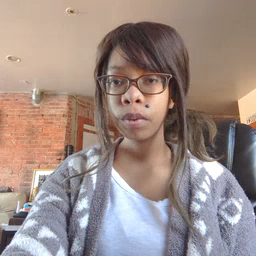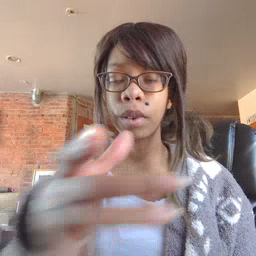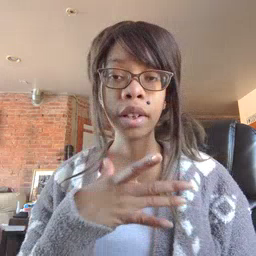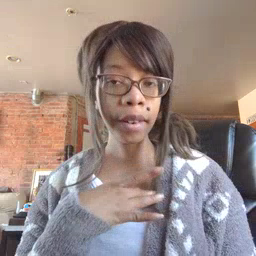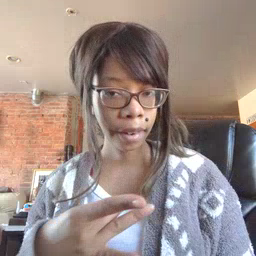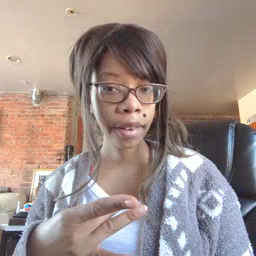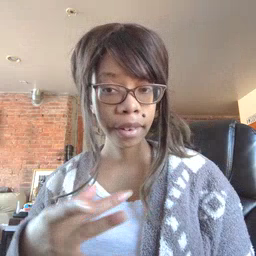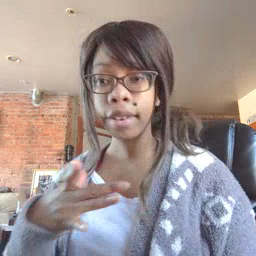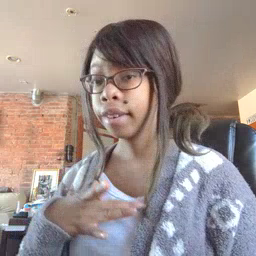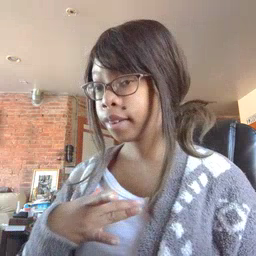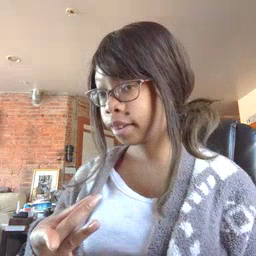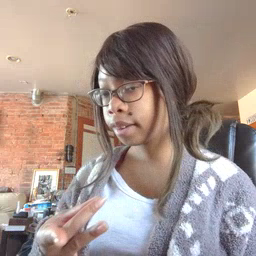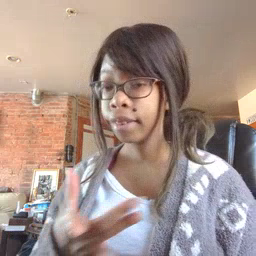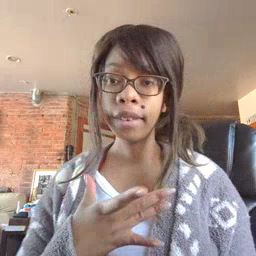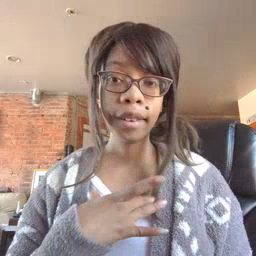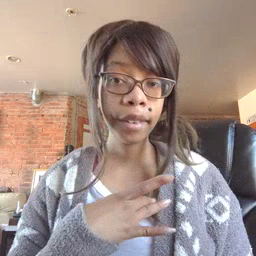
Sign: like